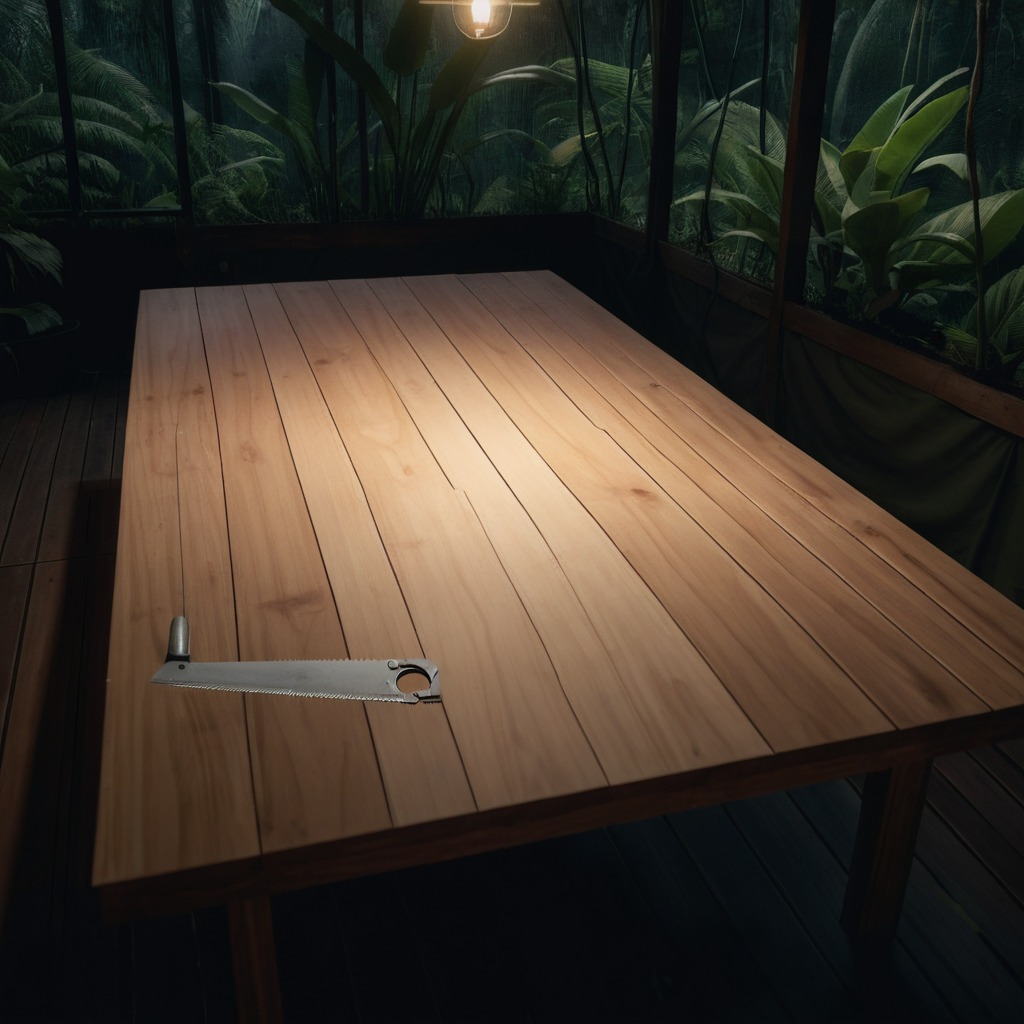
A handheld metal saw is lying on the wooden table inside a jungle field workshop tent at night dim ambient light soft shadows worn but